This plot shows a bearing's acceleration signal over time (raw waveform). What is the most likely bearing condition (normal, inner_race, outer_race, ball)?
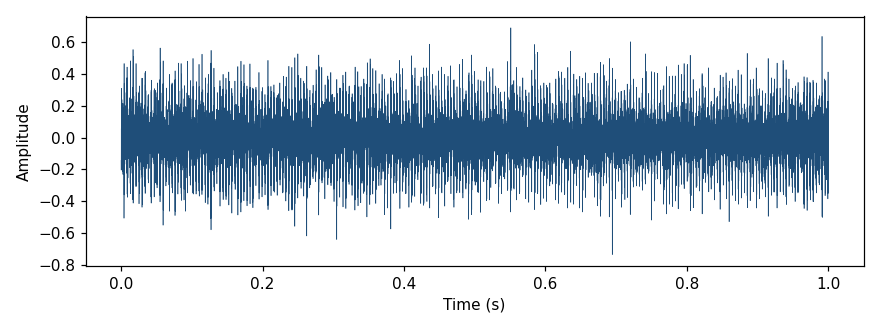
Answer: outer_race